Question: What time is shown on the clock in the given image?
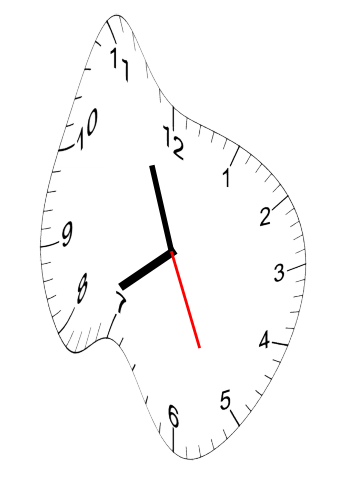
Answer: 07:56:26